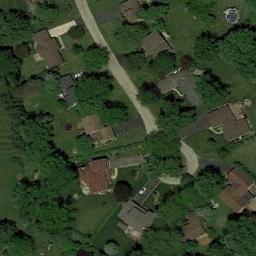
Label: medium_residential